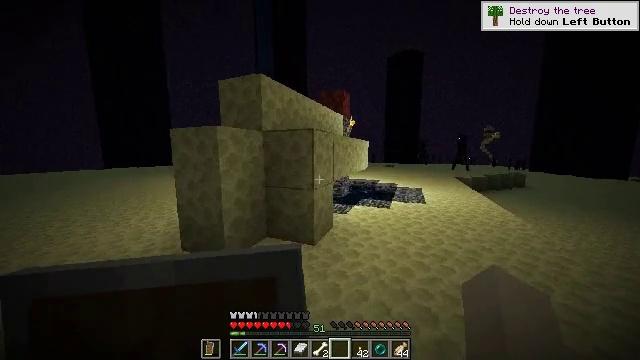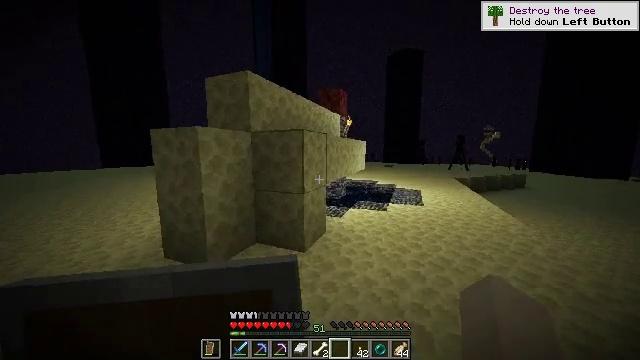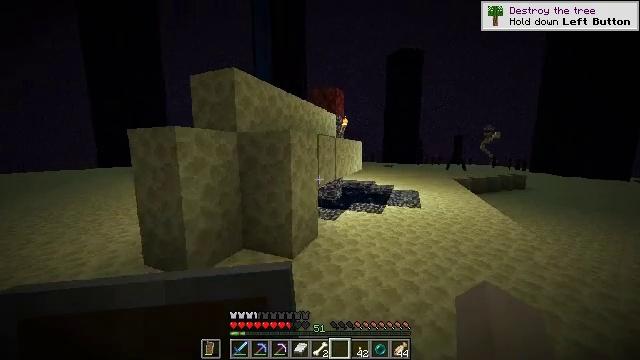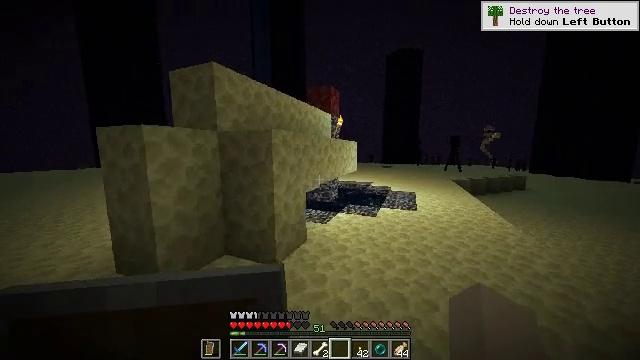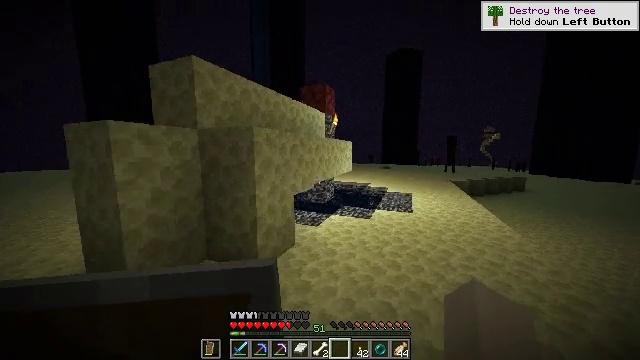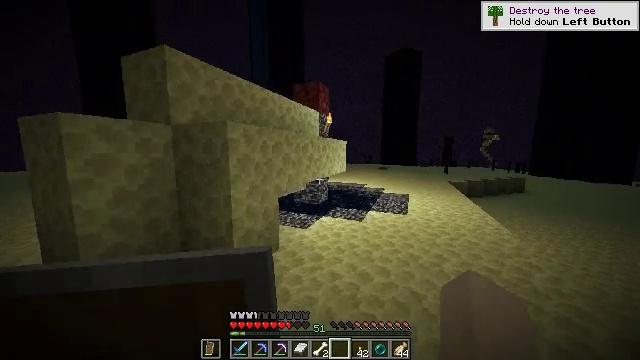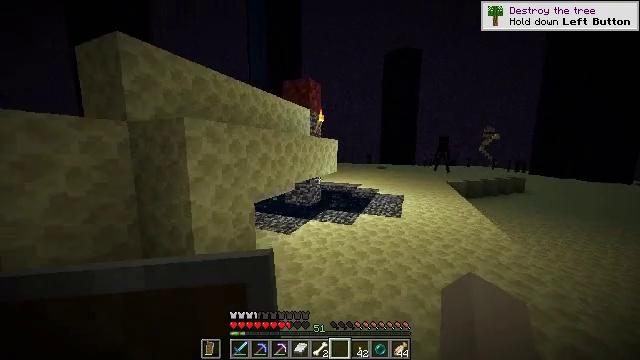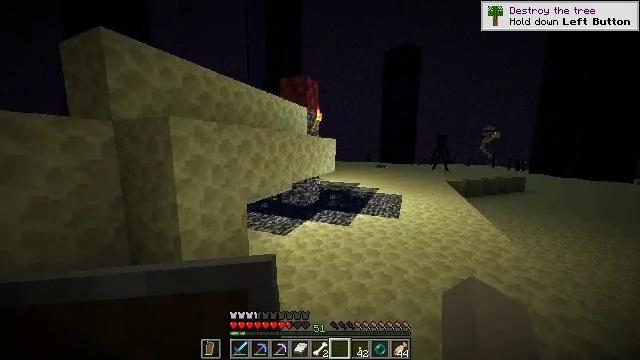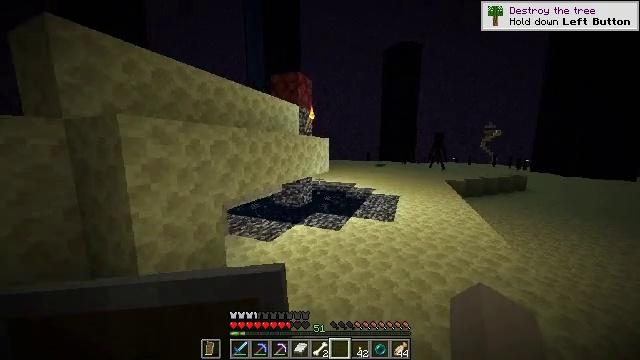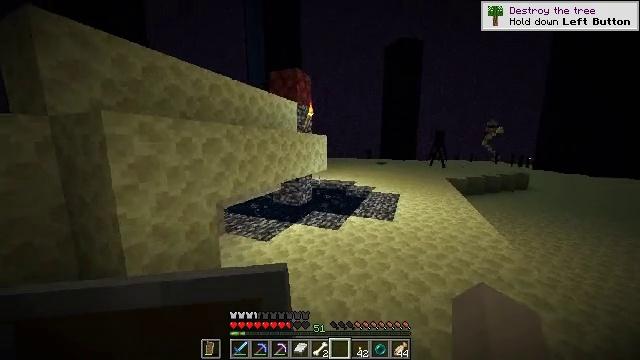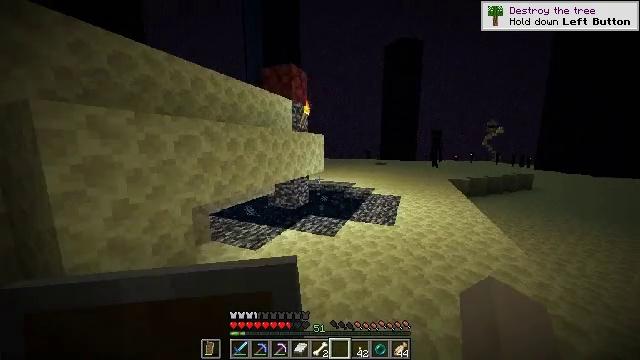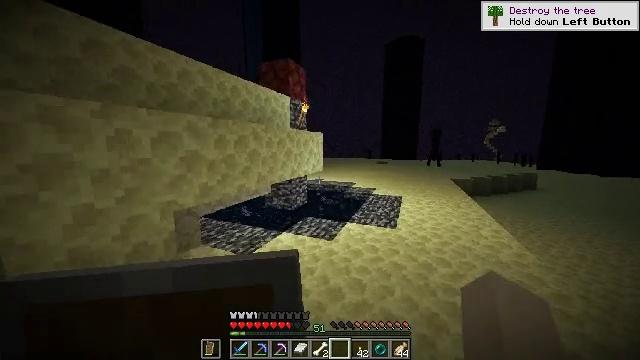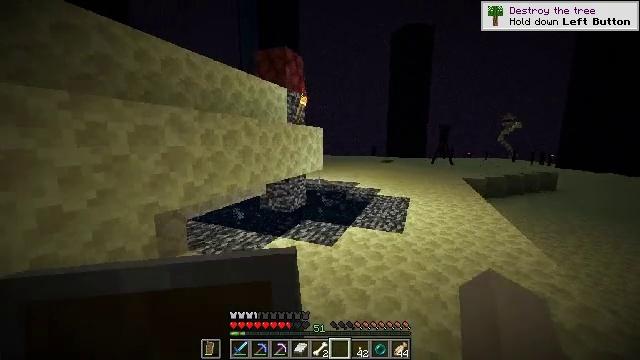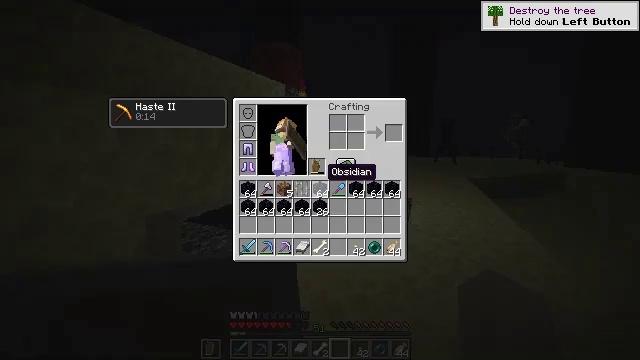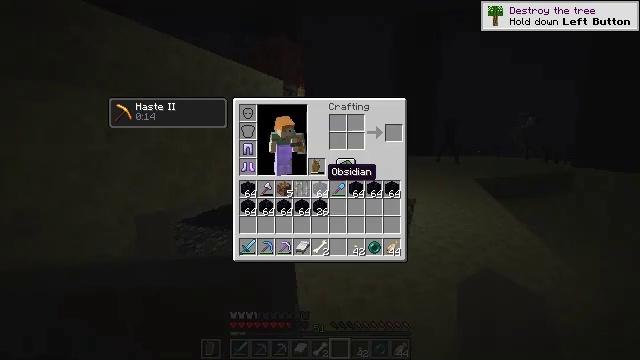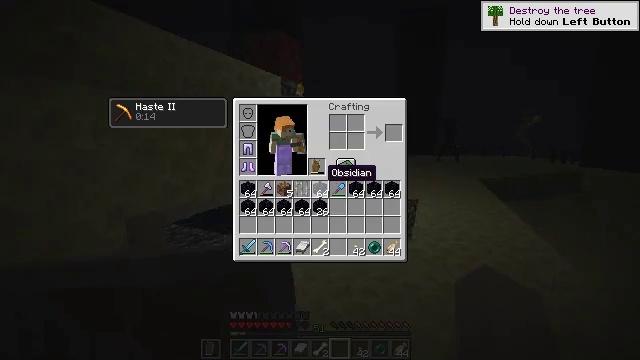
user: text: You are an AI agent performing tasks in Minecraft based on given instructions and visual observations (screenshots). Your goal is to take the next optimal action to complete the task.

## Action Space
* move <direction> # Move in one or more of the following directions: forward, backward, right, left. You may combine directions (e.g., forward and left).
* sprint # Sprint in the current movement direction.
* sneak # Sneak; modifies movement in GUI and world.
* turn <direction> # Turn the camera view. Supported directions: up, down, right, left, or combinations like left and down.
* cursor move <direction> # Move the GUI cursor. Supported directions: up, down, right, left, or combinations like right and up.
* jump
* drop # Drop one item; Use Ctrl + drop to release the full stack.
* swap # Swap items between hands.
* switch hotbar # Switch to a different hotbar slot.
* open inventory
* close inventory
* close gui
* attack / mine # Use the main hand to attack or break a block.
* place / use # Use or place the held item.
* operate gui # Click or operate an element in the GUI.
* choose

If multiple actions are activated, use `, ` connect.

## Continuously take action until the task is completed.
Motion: motion action
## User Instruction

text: Mine end stone bricks.
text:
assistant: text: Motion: move forward and move right
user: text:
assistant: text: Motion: move forward and move right
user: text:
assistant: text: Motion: move forward and move right
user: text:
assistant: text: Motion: move forward and move right
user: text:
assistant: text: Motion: move forward and move right
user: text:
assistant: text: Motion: move forward and move right
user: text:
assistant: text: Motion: move forward and move right
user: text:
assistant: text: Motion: move forward and move right
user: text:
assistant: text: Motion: move forward
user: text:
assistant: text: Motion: move forward
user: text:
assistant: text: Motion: no_op
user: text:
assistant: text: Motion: no_op
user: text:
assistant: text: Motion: open inventory
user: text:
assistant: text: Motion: open inventory
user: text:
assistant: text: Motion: no_op
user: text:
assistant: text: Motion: no_op
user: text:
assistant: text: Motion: no_op
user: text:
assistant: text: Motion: no_op
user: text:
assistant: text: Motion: no_op
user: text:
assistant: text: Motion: no_op
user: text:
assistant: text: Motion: no_op
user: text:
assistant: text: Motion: close inventory
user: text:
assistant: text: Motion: turn down, close inventory
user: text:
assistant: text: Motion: turn down, close inventory
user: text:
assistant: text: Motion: turn down, close inventory
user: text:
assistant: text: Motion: turn down
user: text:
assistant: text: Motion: no_op
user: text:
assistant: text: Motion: no_op
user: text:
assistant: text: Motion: no_op
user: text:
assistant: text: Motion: move forward and move right